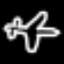
Label: airplane